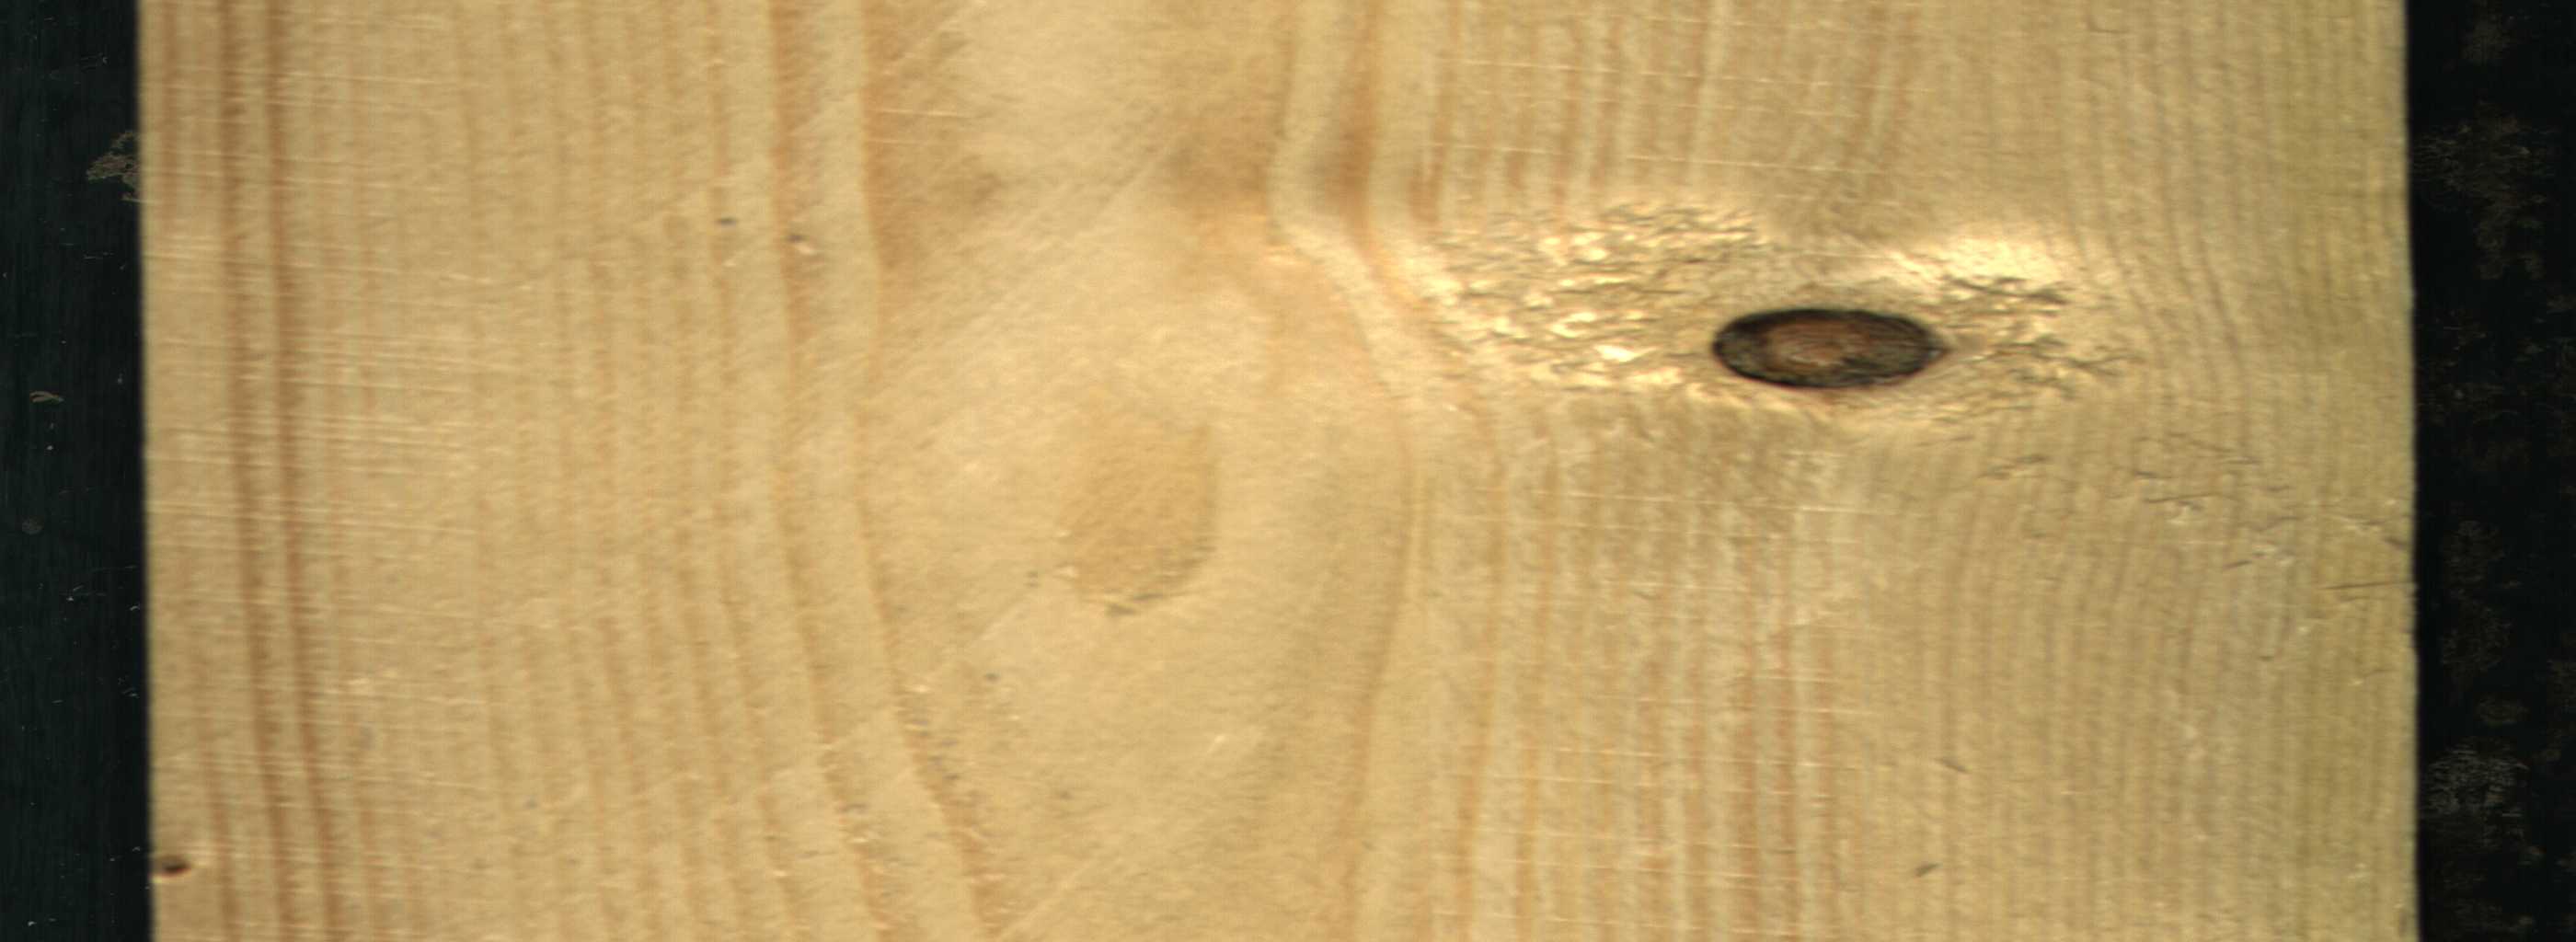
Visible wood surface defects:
Dead_Knot
Live_Knot